Question: I've noticed that google sometimes show ..
How can I let google display such and ?

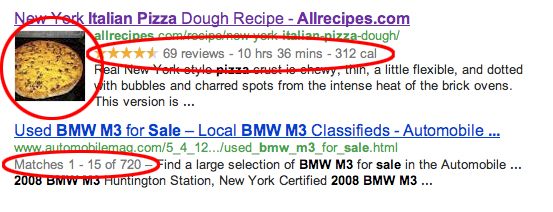
Answer: You're probably looking for <URL>, similar to Facebook's OpenGraph.